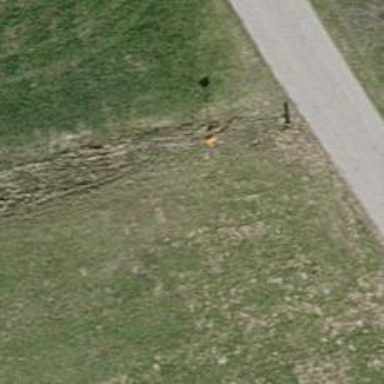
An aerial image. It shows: Pipeline marker.